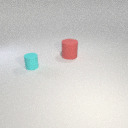
small cyan rubber cylinder to the left of large red rubber cylinder